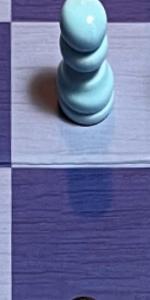
Label: Empty